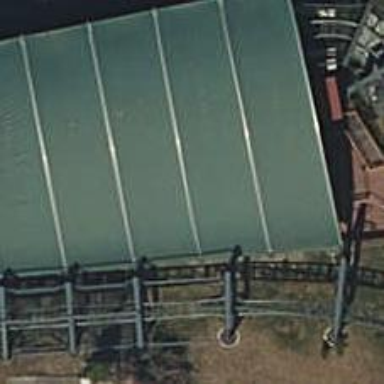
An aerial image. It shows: Attraction that is roller coaster. It is popular tourism spot.